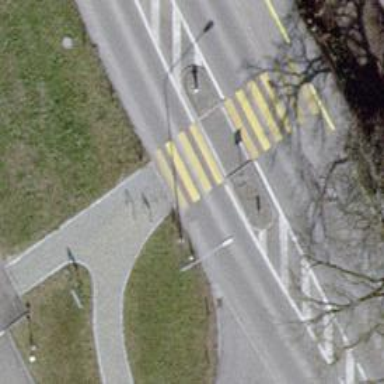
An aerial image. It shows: Marked crossing on footway.